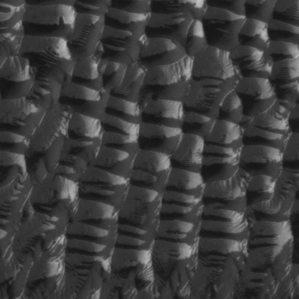
Label: frost